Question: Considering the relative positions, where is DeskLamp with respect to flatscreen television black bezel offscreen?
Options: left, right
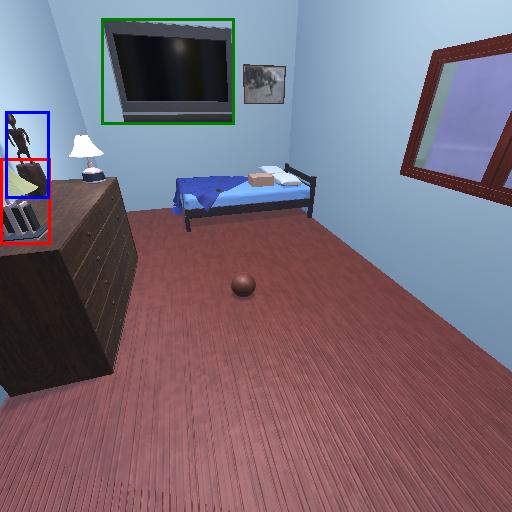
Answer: left